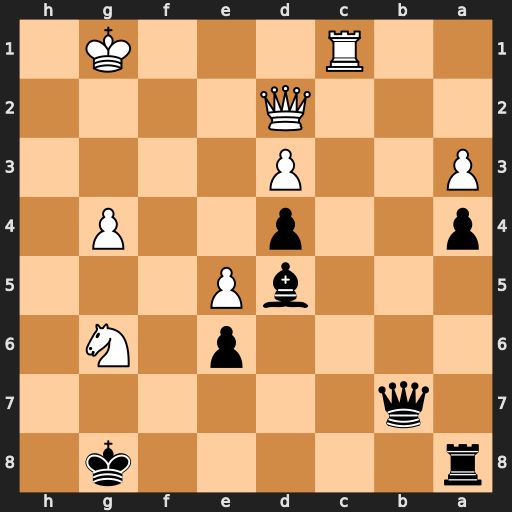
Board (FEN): r5k1/1q6/4p1N1/3bP3/p2p2P1/P2P4/3Q4/2R3K1
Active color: b
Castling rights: -
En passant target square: -
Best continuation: Qh7 Nf4 Qh1+